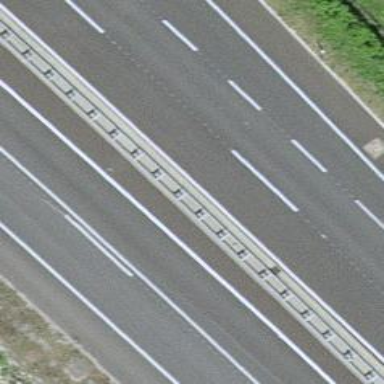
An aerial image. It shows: Asphalt motorway.